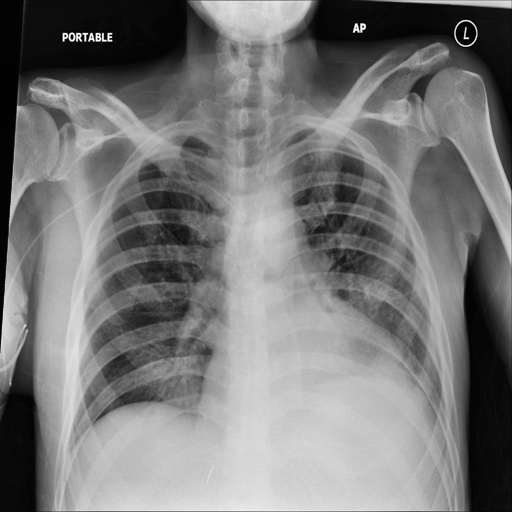
Finding: NORMAL